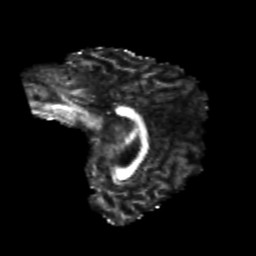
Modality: FA
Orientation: sagittal
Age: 21
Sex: male
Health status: healthy
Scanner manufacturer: philips
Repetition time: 7.389 s
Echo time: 0.08599 s